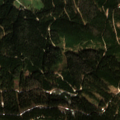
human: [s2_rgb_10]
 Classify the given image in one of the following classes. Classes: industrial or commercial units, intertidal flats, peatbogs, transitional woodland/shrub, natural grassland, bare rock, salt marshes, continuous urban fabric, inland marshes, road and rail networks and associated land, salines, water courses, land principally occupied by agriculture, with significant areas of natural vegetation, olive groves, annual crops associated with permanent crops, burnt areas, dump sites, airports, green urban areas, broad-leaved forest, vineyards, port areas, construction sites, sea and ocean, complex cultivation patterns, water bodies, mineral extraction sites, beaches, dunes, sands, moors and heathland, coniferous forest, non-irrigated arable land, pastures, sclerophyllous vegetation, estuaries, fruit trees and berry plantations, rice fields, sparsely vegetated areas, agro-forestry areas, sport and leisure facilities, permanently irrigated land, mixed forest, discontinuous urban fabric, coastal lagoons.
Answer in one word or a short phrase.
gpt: land principally occupied by agriculture, with significant areas of natural vegetation, coniferous forest